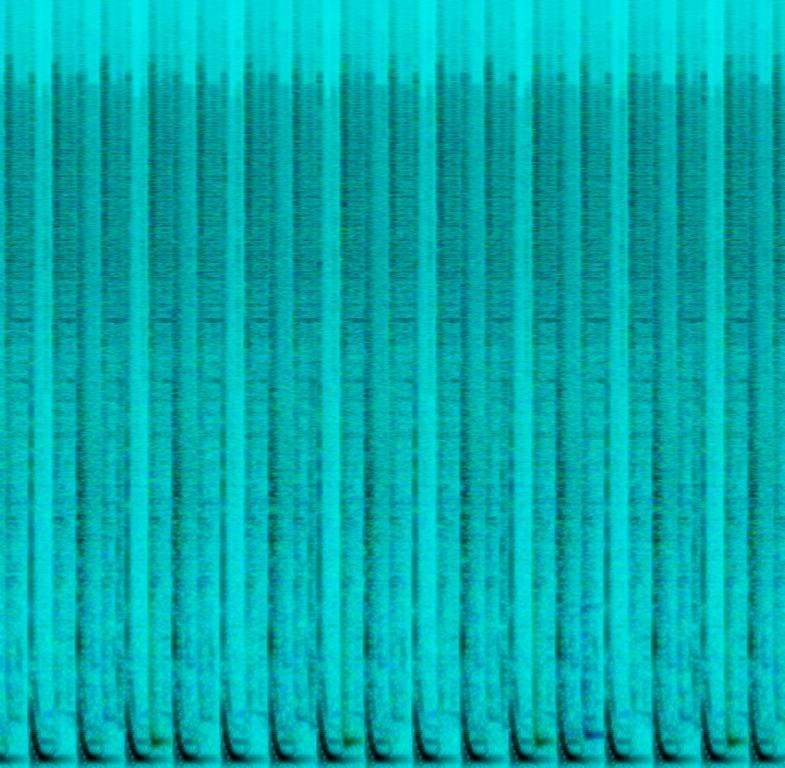
A digital drum is playing a techno groove with a half open hihat sound on the offbeat and a pregnant snare. A shaker and other little rhythmic elements are spicing up the drums. A simple digital bass is playing a melody while a very short voice sample comes in along with white noise rising. The elements are slightly panned across the speakers. This song may be playing in a techno club.